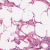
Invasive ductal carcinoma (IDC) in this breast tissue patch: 1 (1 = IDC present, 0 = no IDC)